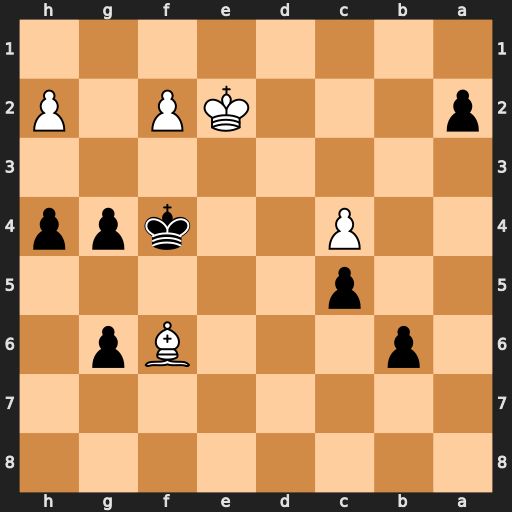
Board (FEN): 8/8/1p3Bp1/2p5/2P2kpp/8/p3KP1P/8
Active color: b
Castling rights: -
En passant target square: -
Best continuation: g5 Bb2 g3 fxg3+ hxg3 hxg3+ Kxg3